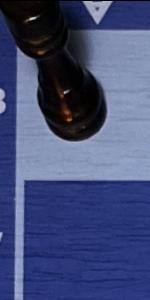
Label: Empty